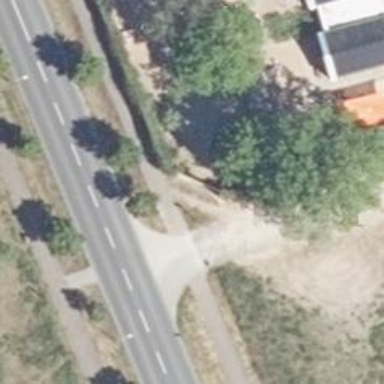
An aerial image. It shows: Road with "give way" sign.